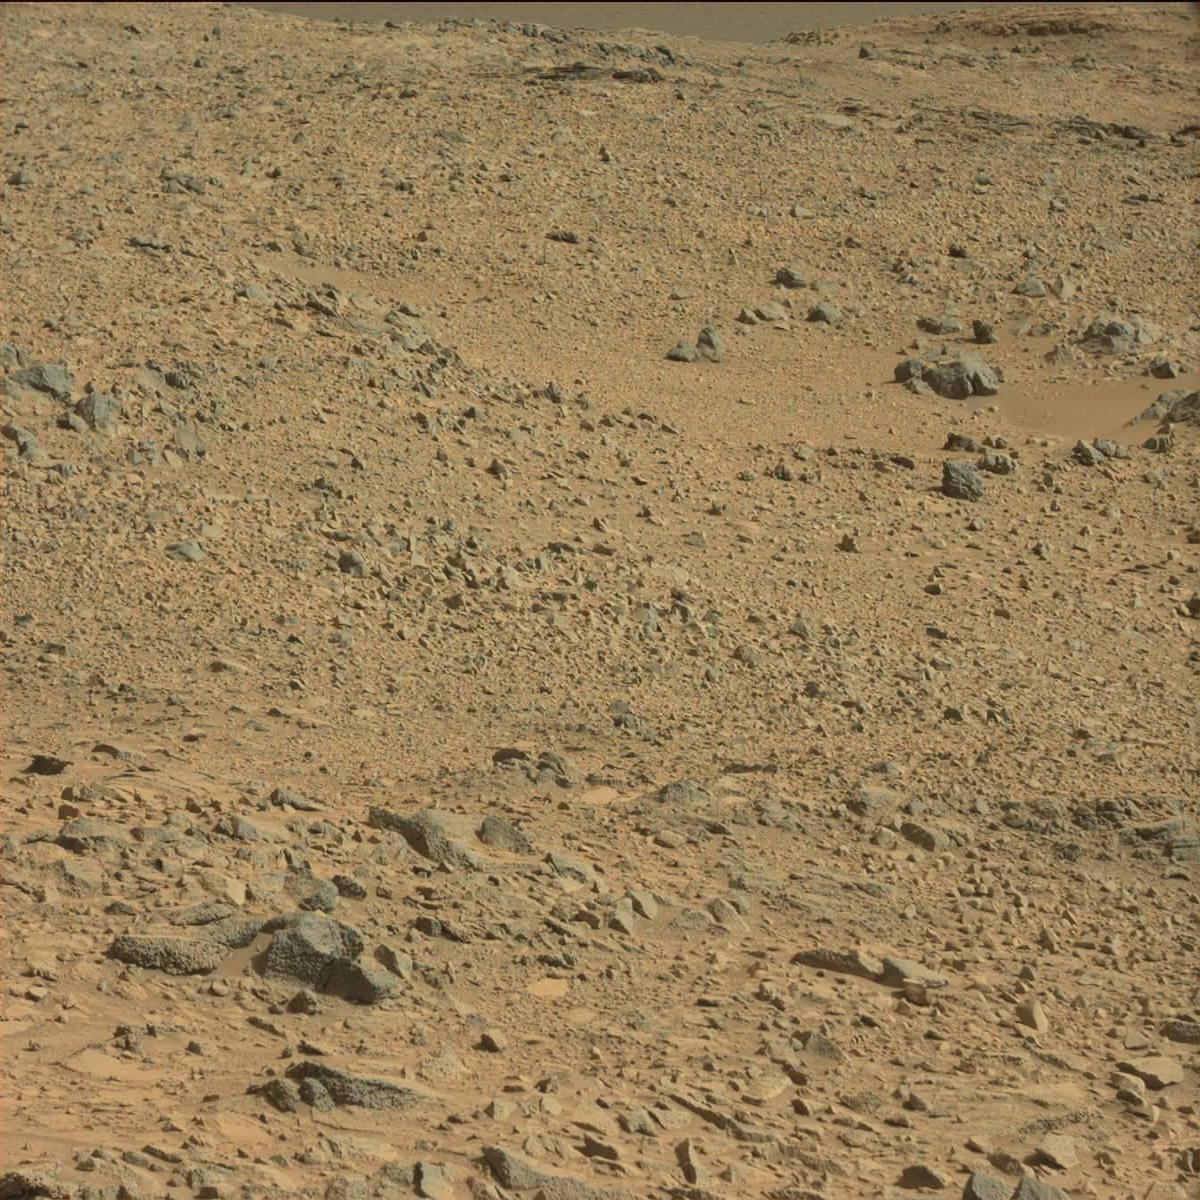
Terrain classes present: Bedrock, Ridge, Rock, Sand / Soil